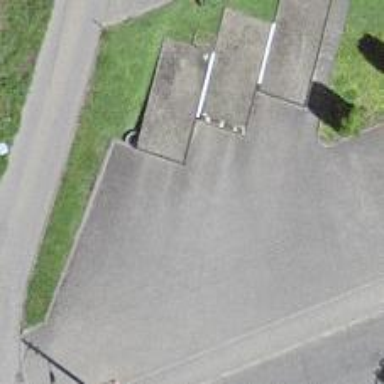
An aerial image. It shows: Group of garages.